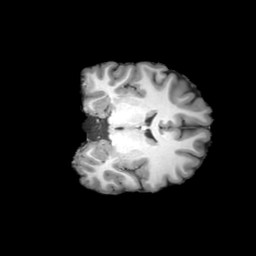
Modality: T1w
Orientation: coronal